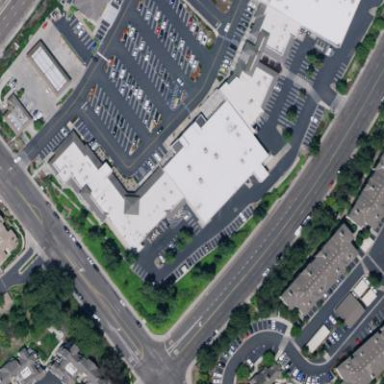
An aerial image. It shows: Commercial building.